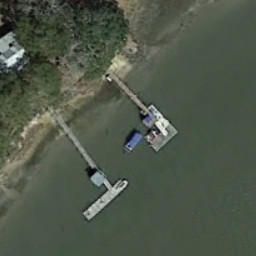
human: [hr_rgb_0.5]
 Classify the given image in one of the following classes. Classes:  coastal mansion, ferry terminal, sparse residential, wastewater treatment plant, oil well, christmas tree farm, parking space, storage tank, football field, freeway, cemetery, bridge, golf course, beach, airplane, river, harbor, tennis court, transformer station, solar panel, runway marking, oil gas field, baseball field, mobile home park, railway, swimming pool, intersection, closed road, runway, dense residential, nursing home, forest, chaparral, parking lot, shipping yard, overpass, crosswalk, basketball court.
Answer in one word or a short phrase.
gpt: ferry terminal